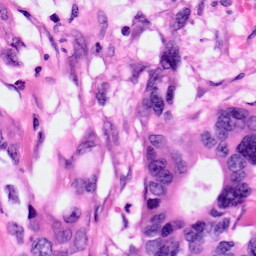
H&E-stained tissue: Pancreatic